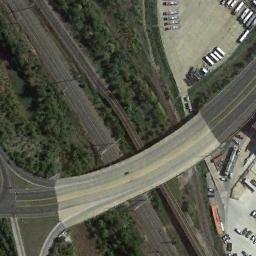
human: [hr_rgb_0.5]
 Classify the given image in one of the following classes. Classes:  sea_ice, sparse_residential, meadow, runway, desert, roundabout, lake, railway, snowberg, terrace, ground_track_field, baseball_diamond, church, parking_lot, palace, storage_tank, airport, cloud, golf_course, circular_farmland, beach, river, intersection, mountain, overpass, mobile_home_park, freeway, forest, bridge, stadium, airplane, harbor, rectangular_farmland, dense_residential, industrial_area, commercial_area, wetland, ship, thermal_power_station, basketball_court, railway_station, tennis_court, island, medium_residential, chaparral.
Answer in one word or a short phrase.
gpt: overpass